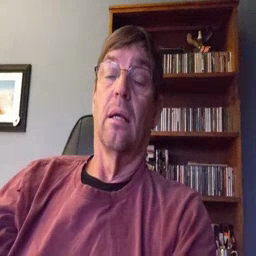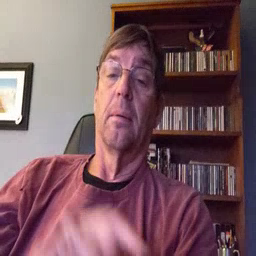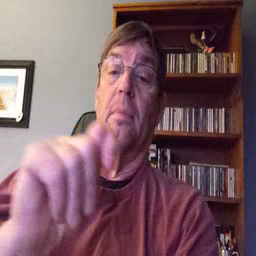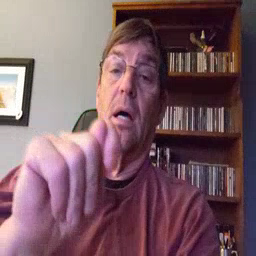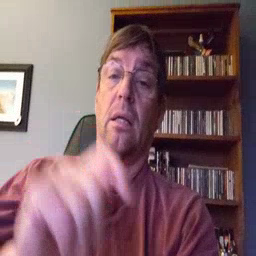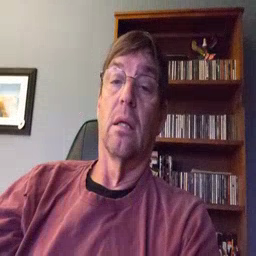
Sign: potty